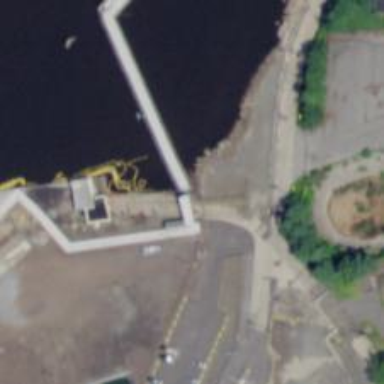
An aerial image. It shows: Man-made pier.